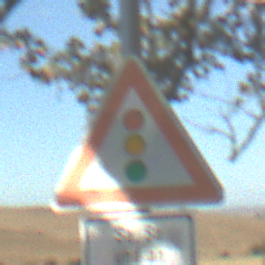
Verkehrszeichen: Lichtzeichenanlage
Zusatzzeichen unten: ZeitangabenMitBeschraenkungAufWochentage9
Umgebung: Outdoor, Nature
Tageszeit: MorningAfternoon
Wetter: PartlyCloudy
Licht: Natural
Jahreszeit: NotSpecified
Kontrast: HighContrast